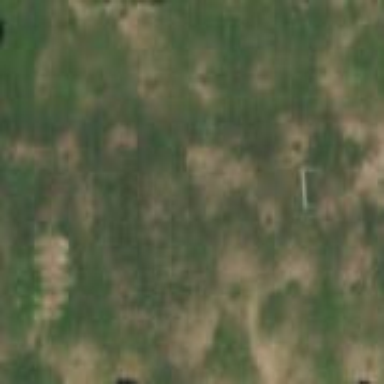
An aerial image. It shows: Soccer pitch for leisureland activities.